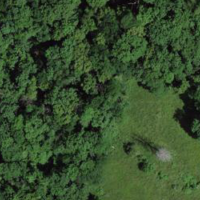
EUNIS habitat code: 44
Species observed at this site:
Cepaea nemoralis